Question: I'm new to android development and firebase so this may be a simple question.
I want to develop an application that matches the name in the grandChild in the firebase and then get the data of the key around it but the problem is when I retrieve the data it get the value of all child node in the database.

Here's the code that I have done
'''
private void searchText() {
final String mSearch = searchBar.getText().toString();
//return REQUIRED if the searchBar is in filled
if (TextUtils.isEmpty(mSearch)) {
searchBar.setError(REQUIRED);
return;
}
ValueEventListener valueEventListener = mDatabase.addValueEventListener(new ValueEventListener() {
@Override
public void onDataChange(DataSnapshot dataSnapshot) {
for (DataSnapshot child : dataSnapshot.getChildren()){
for (DataSnapshot grandChild : child.getChildren()) {
//check if mSearch is equal any grandchild in the firebase'
if(grandChild.getValue().toString().equals(mSearch)){
TextView mText = findViewById(R.id.searchResult);
String string = child.getValue().toString();
String string2 = string.replace("{","");
String string3 = string2.replace("}","");
String string4 = string3.replace(",","
");
//retrieve the data from firebase and show in TextView
mText.setText(string4);
}
}
}
}
@Override
public void onCancelled(DatabaseError databaseError) {
}
});
mDatabase.addValueEventListener(valueEventListener);
}
'''
the is
> { Message = "...",Priority = "..",name="...",time="..."}
but the is
> { Message = "..",name=".."}
Is there any way to specify the route of the data that is retrieved?
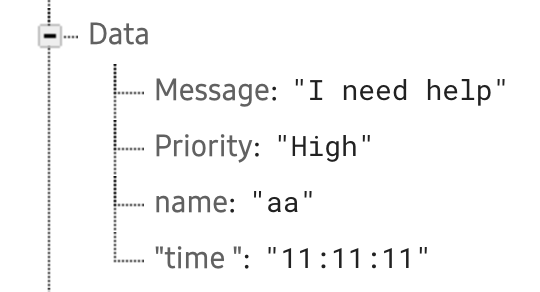
Answer: You can query through your grand child.
Suppose you want to search by from your database. To do this, follow below code
'''
DatabaseReference databaseReference = FirebaseDatabase.getInstance().getReference("Data");
Query query = databaseReference.orderByChild("name")
.startAt(mSearchText)
.endAt(mSearchText+"");
query.addValueEventListener(new ValueEventListener() {
@Override
public void onDataChange(DataSnapshot dataSnapshot) {
for (DataSnapshot data:dataSnapshot.getChildren()){
String name = data.child("name").getValue().toString();
String priority = data.child("Priority").getValue().toString();
}
}
@Override
public void onCancelled(DatabaseError databaseError) {
}
});
'''